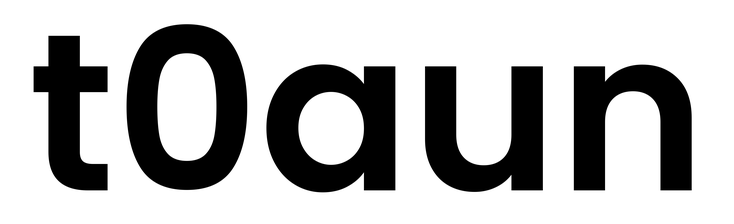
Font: Poppins-SemiBold